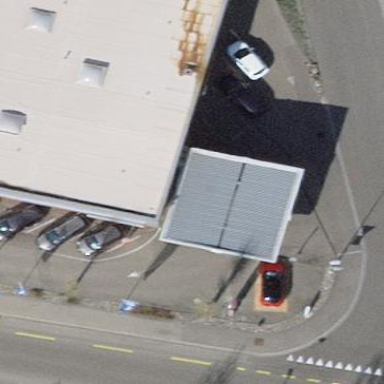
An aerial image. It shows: Fuel amenity located on the roof of building.